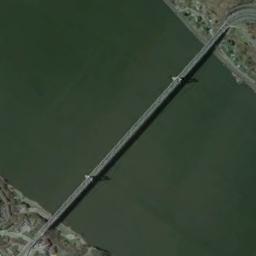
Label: bridge